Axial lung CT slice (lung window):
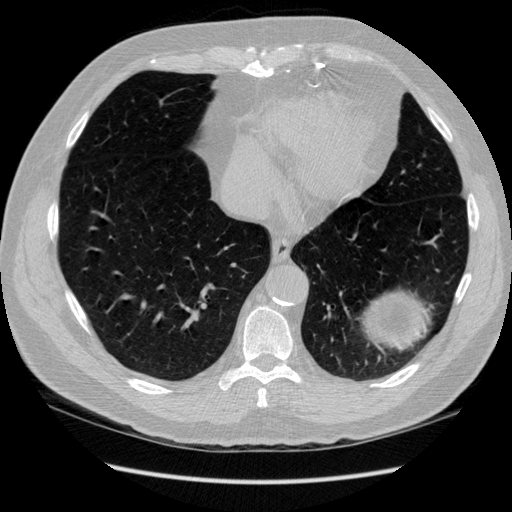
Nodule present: no